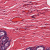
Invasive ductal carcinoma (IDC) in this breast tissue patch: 0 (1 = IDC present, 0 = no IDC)